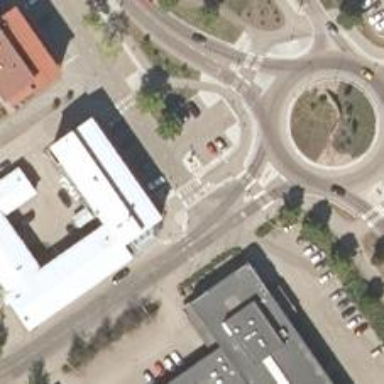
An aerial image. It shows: Asphalt cycleway with zebra crossing for cyclists.